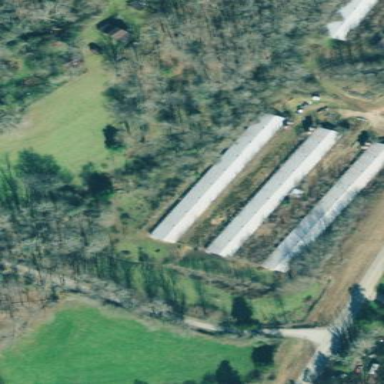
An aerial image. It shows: Poultry house.